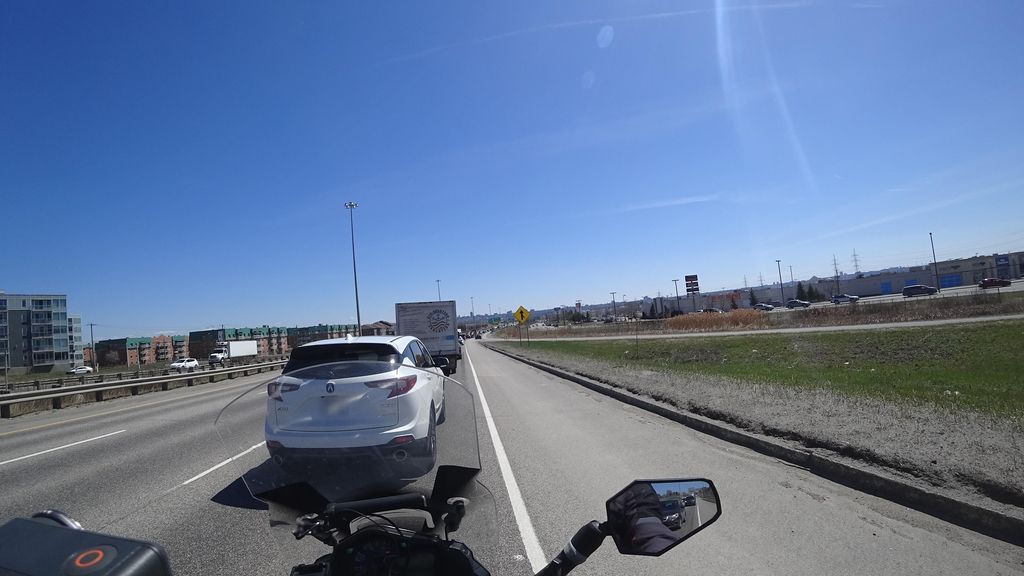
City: quebec_city